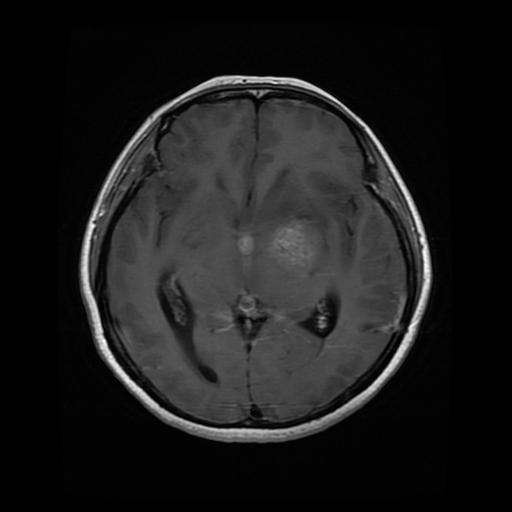
Label: glioma